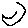
Label: moon